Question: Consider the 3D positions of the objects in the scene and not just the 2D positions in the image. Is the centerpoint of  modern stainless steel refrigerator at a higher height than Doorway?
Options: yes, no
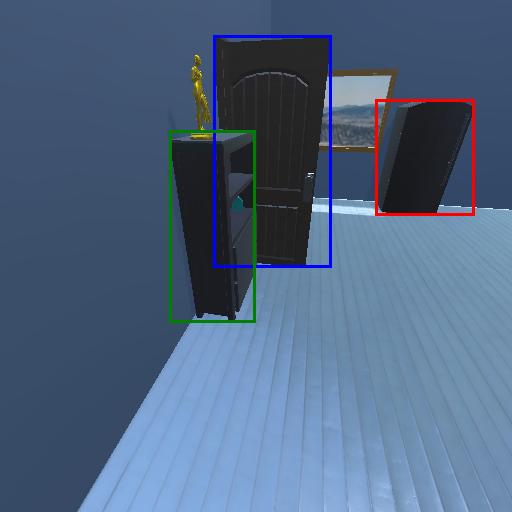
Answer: yes